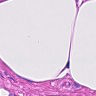
Metastatic tissue present: no